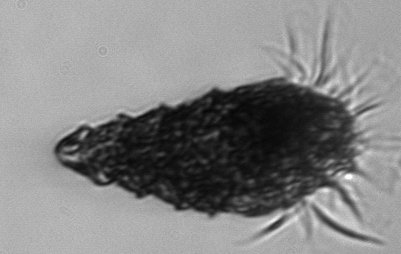
Label: Laboea_strobila